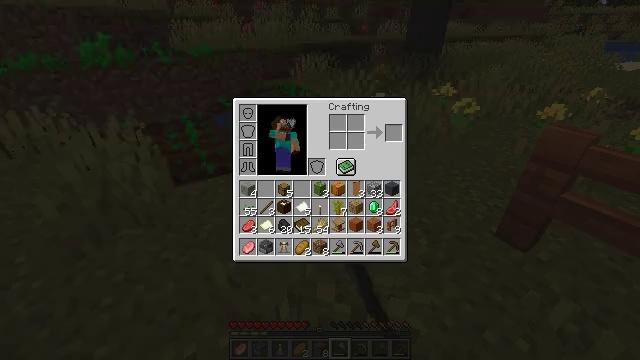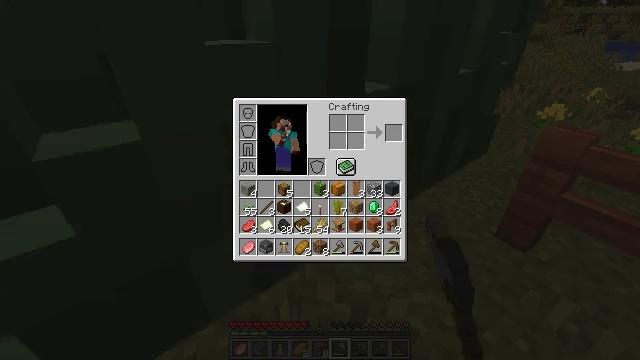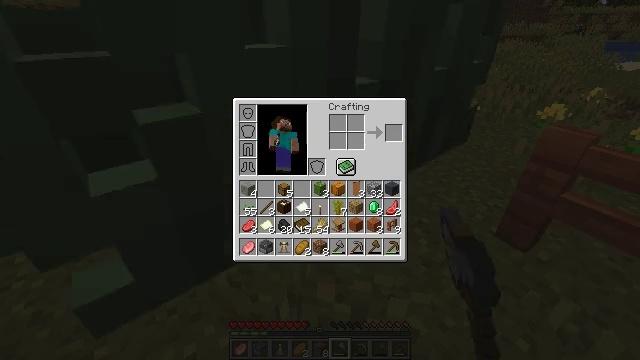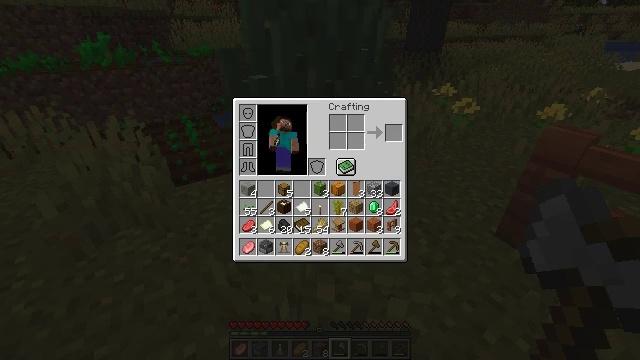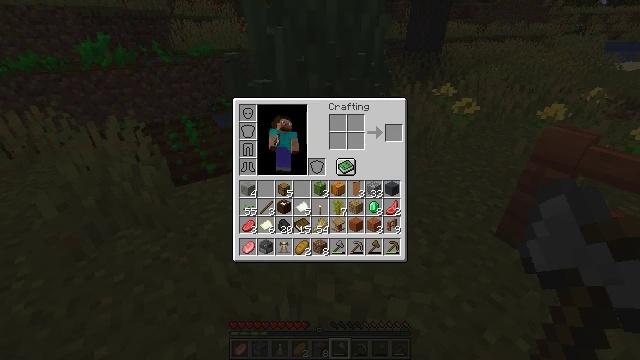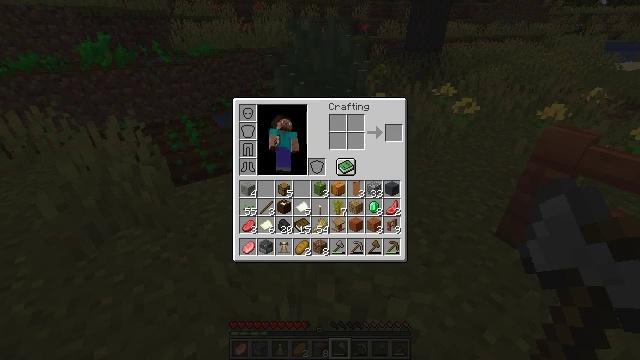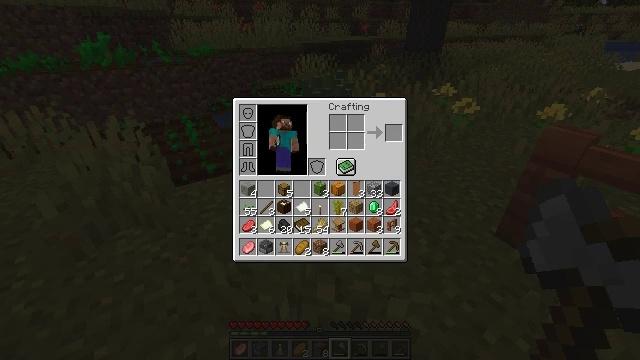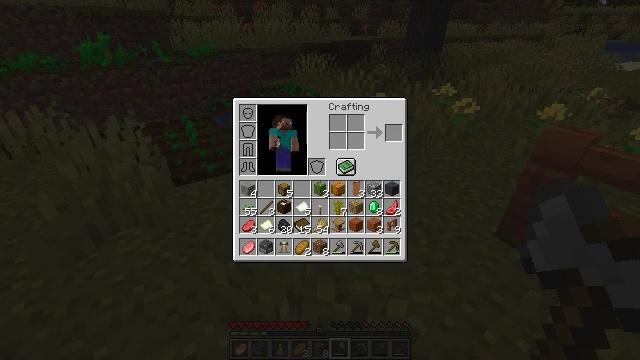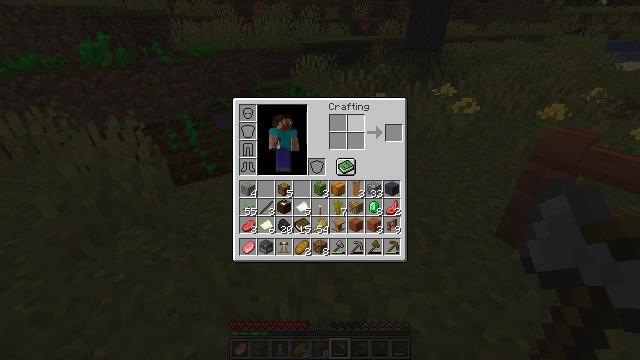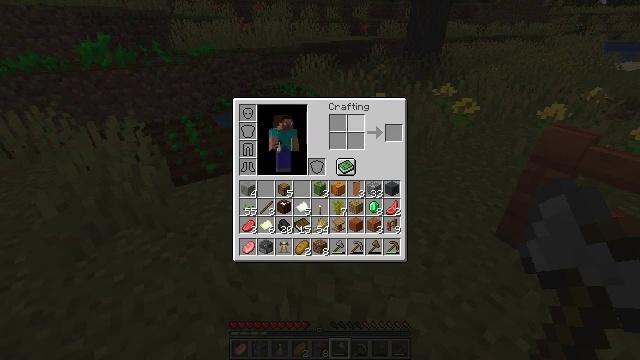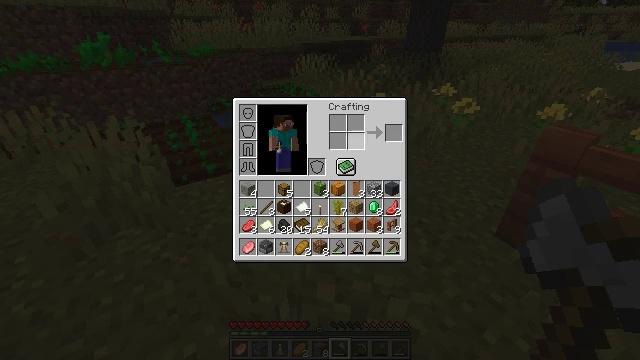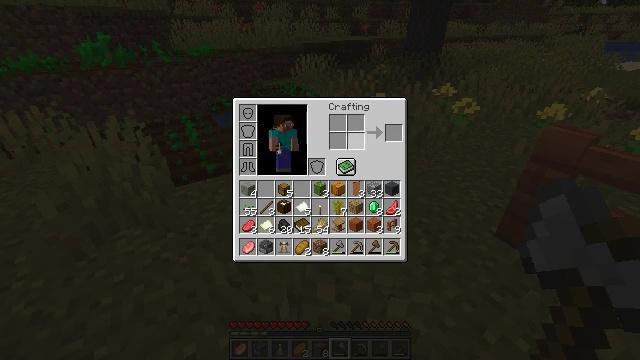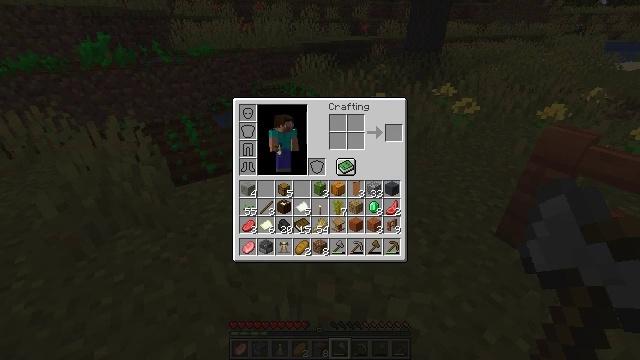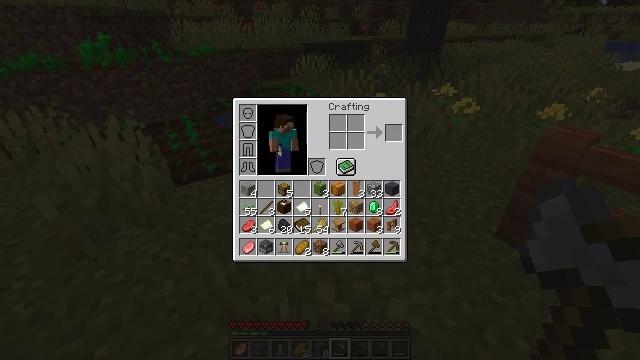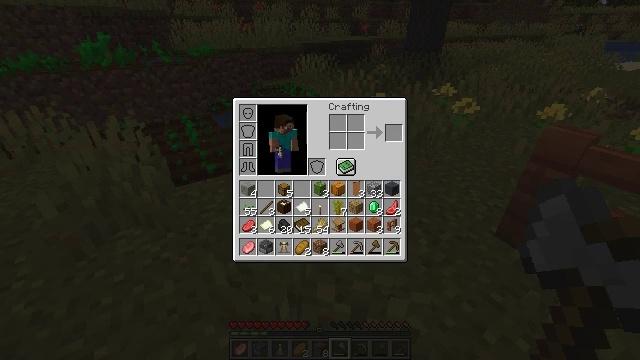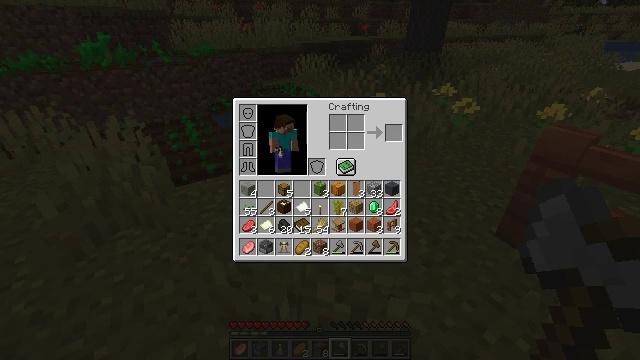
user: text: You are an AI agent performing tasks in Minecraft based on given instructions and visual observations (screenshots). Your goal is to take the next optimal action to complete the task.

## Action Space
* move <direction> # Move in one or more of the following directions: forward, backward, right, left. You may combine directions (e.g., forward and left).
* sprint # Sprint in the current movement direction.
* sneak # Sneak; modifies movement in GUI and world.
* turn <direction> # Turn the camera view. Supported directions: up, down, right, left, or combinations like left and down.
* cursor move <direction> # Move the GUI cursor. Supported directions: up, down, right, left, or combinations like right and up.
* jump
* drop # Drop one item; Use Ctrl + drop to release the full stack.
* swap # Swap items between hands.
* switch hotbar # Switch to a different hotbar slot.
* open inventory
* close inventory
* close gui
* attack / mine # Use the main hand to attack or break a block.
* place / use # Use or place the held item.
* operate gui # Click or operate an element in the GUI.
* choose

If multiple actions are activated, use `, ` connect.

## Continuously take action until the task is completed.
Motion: motion action
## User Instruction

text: Drop an acacia sapling.
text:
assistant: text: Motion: open gui
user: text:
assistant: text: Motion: no_op
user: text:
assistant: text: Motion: no_op
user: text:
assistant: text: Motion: no_op
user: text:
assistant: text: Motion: cursor move down
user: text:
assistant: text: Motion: cursor move down
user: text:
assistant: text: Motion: cursor move down
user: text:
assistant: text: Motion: cursor move right and down
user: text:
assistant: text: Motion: no_op
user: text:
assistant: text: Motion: no_op
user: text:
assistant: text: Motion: no_op
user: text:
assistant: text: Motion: no_op
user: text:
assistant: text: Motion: no_op
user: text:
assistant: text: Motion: no_op
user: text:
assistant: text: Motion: no_op
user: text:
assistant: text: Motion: no_op
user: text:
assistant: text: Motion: no_op
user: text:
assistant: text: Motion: no_op
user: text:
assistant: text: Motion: no_op
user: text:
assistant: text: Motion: no_op
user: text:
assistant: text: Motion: no_op
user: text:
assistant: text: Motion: no_op
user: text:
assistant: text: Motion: cursor move left
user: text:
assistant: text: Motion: no_op
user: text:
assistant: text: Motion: no_op
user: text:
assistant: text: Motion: no_op
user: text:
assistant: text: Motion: no_op
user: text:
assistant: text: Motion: no_op
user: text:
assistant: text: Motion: no_op
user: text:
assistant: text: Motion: no_op